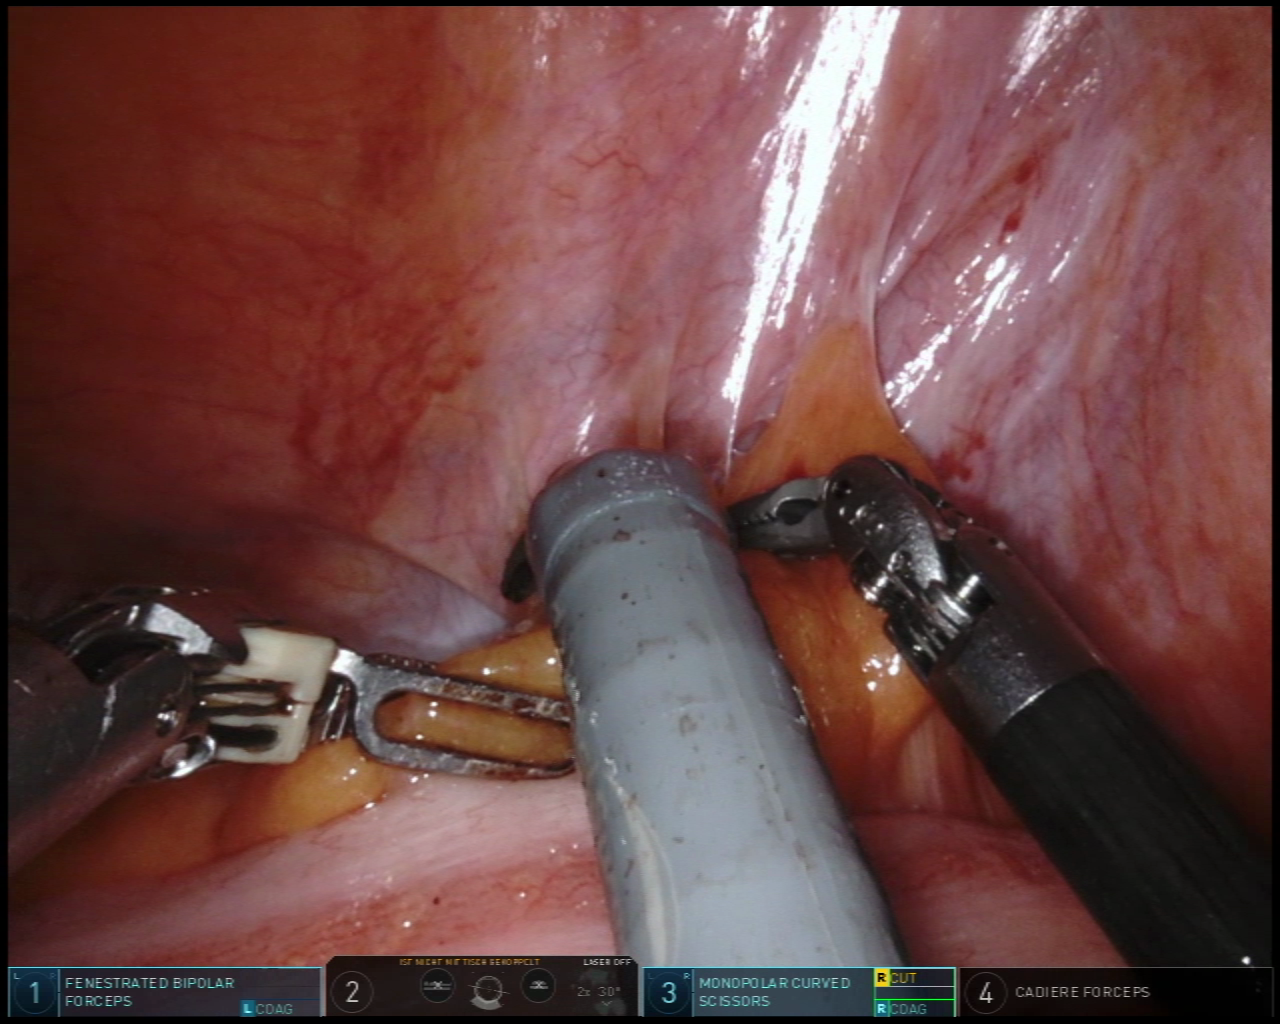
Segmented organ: colon
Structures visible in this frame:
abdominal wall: yes
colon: yes
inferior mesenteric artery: no
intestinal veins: no
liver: no
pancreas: no
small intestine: no
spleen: no
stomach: no
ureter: no
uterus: no
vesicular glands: no